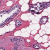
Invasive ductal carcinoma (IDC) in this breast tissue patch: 1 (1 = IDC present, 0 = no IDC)